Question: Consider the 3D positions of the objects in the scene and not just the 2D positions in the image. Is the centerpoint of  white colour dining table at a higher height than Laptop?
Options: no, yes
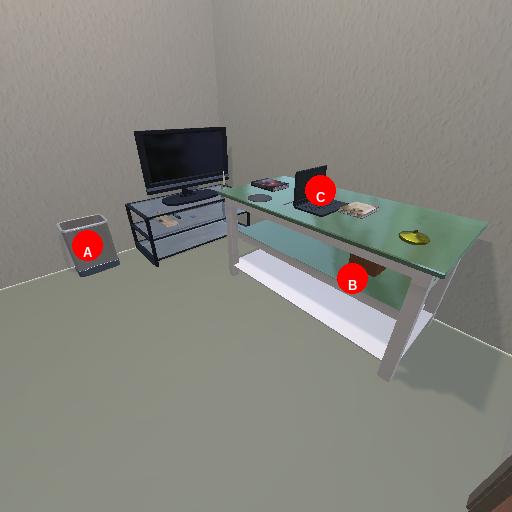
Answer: no